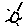
Label: sun